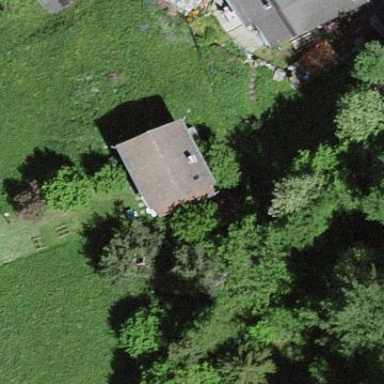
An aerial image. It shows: Simple and straightforward house.